Interaction volume radius: 10 \u00c5
Interaction volume height: 10 \u00c5
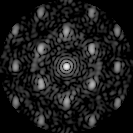
Disorder parameter: 0.4375